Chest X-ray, PA view. Patient: 34 years old, sex M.
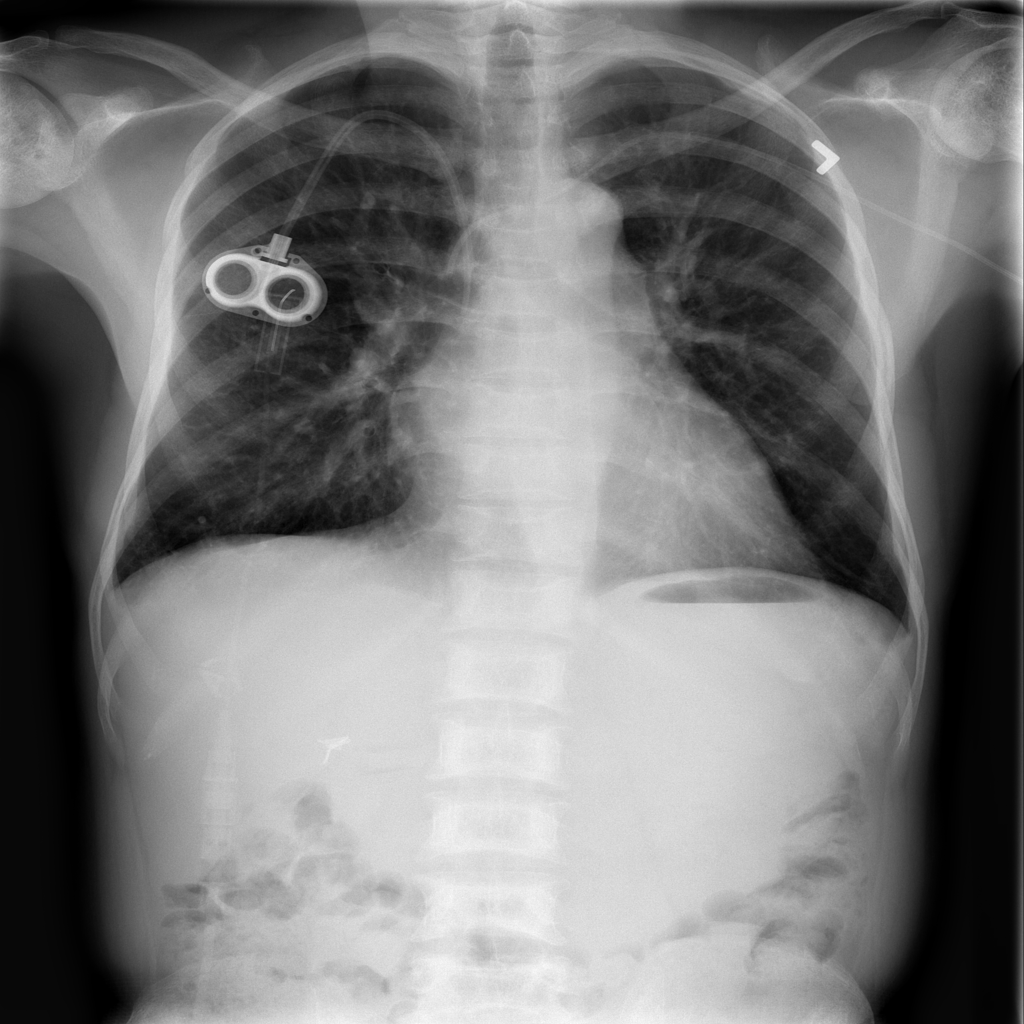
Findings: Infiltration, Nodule